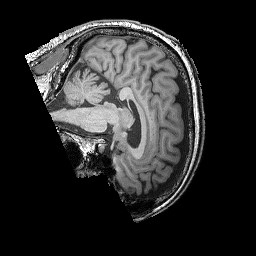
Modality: T1w
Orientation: sagittal
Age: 70
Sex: male
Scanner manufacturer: siemens
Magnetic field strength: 3 T
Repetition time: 2.25 s
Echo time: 0.00411 s